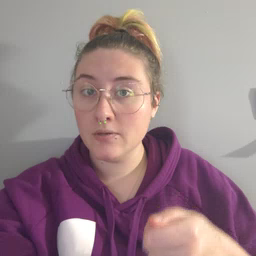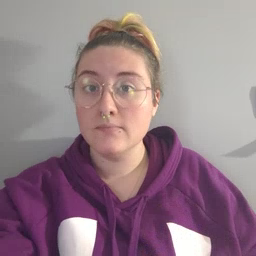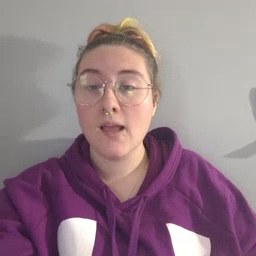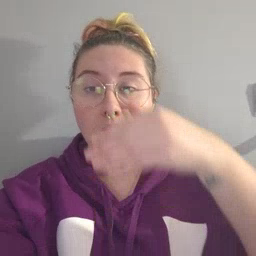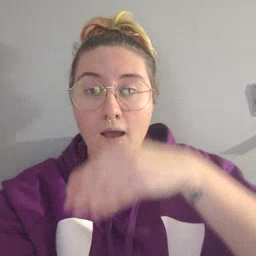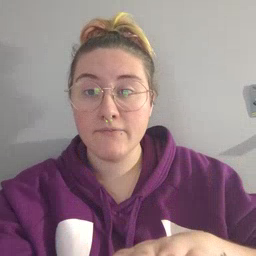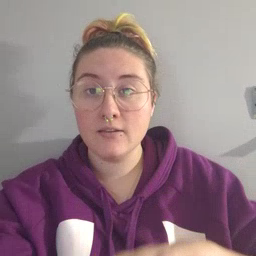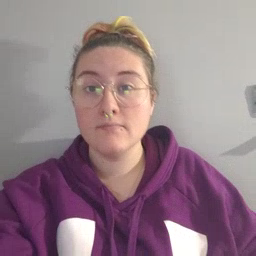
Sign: elephant